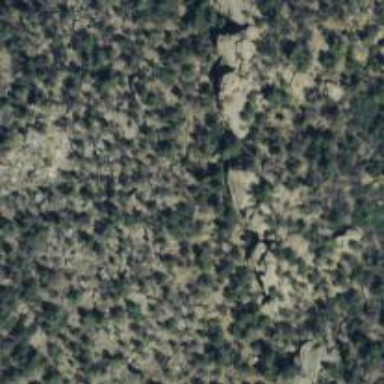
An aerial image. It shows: Cliff in nature.